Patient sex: F
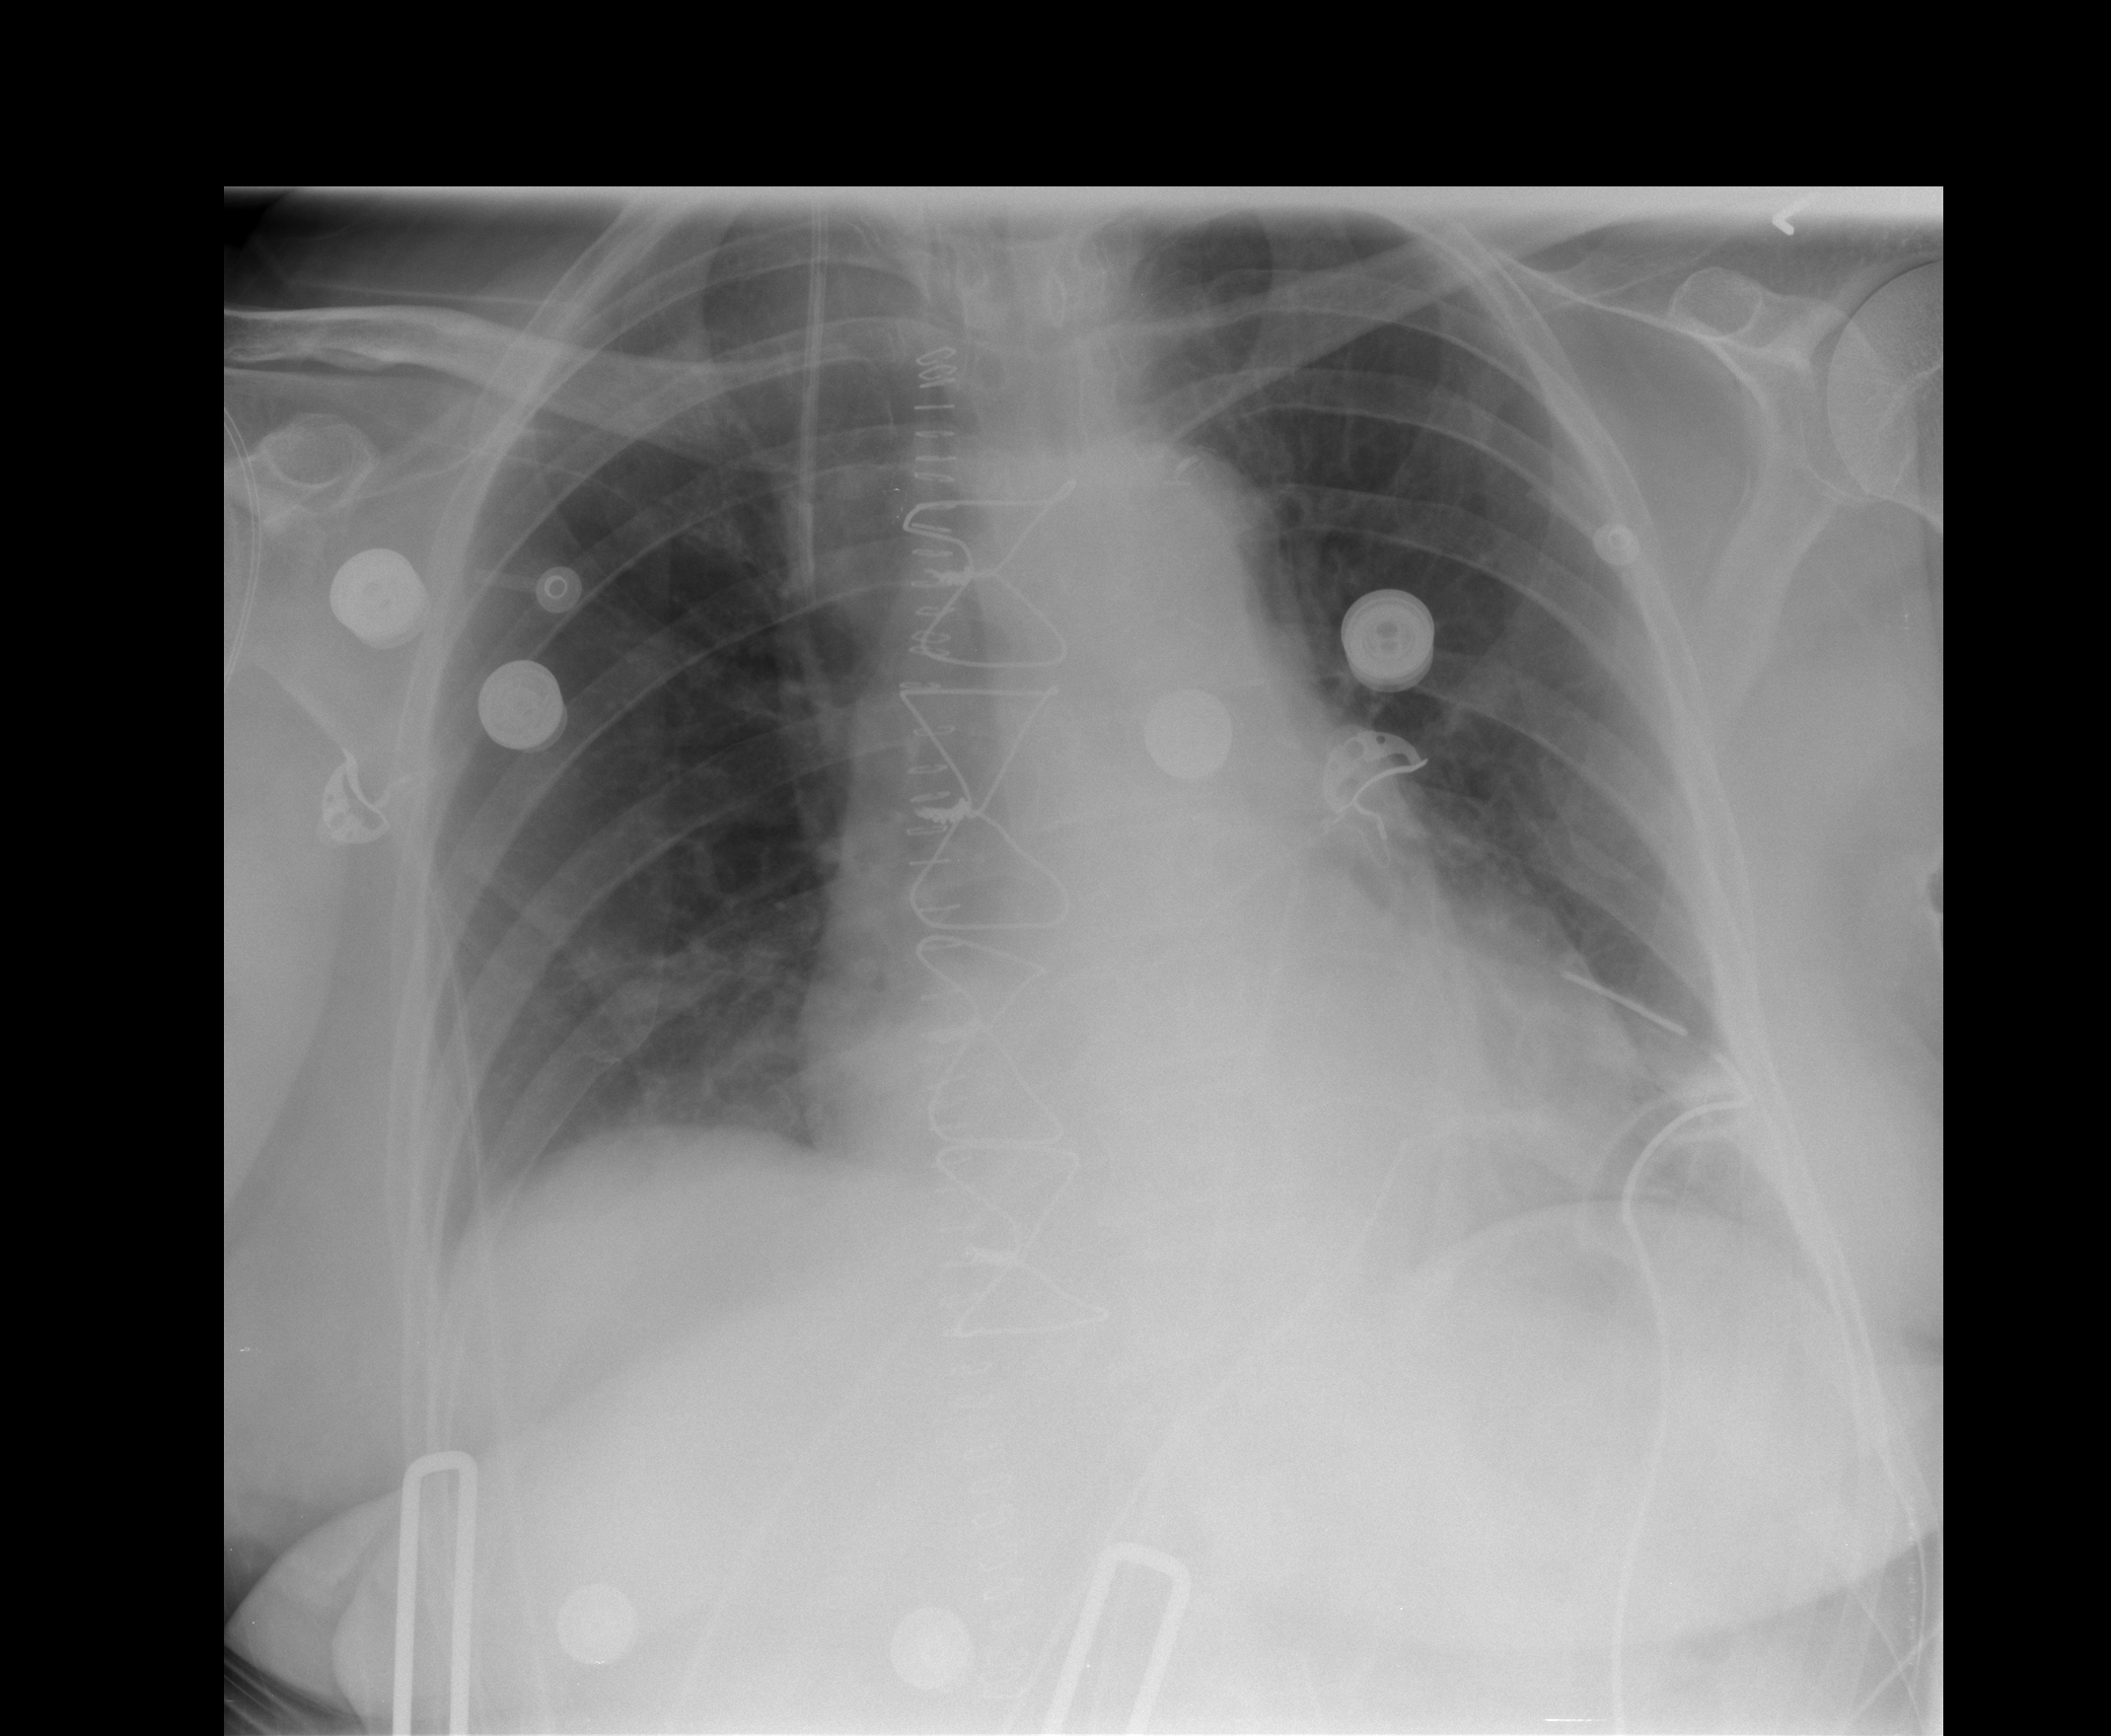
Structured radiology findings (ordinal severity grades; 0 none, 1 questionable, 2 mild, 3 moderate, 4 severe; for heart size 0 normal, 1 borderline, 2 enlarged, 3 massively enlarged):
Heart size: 0
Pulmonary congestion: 0
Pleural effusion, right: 0
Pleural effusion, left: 1
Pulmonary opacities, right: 0
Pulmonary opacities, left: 0
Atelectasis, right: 0
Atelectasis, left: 2